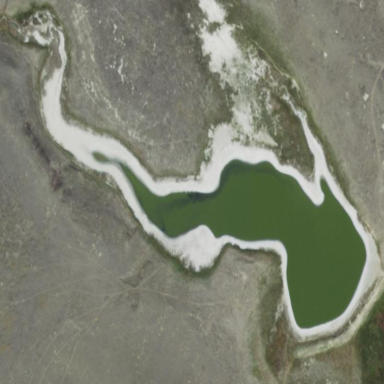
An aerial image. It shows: Reservoir of water.